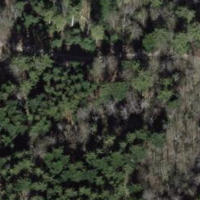
EUNIS habitat code: 44
Species observed at this site:
Carabus auronitens